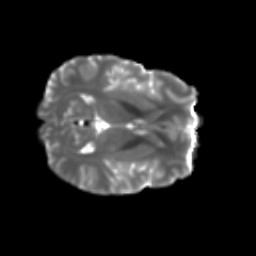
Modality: T2w
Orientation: axial
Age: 29
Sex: male
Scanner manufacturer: ge
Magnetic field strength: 3 T
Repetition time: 7.8 s
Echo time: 0.0609 s